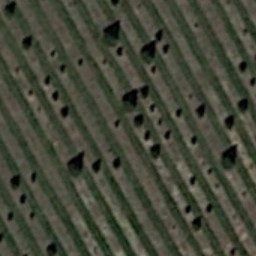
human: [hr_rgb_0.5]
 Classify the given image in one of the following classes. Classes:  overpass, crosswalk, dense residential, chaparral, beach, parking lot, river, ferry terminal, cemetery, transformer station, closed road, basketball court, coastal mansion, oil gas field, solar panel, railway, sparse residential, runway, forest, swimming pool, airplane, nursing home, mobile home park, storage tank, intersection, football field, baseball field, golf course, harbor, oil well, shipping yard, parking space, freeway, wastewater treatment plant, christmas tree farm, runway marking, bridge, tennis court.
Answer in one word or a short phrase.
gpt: christmas tree farm